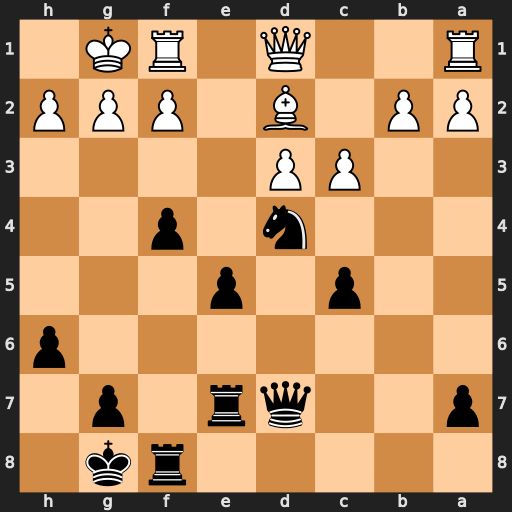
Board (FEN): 5rk1/p2qr1p1/7p/2p1p3/3n1p2/2PP4/PP1B1PPP/R2Q1RK1
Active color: b
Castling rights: -
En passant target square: -
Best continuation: f3 cxd4 Qg4 Qxf3 Rxf3